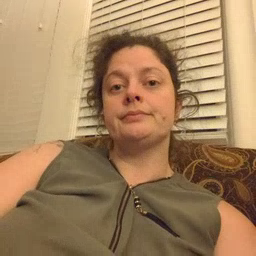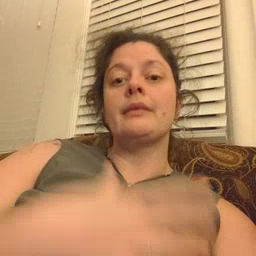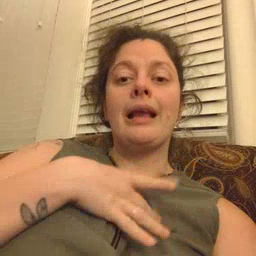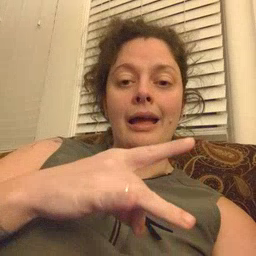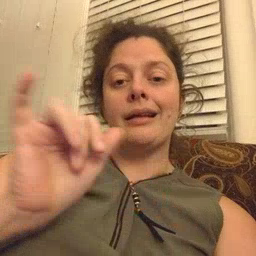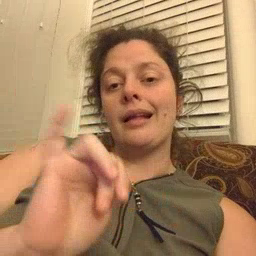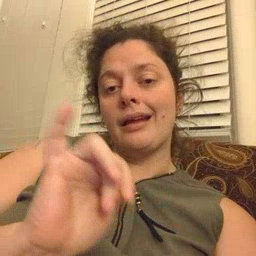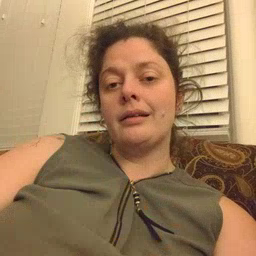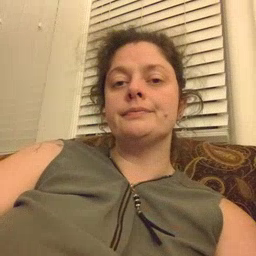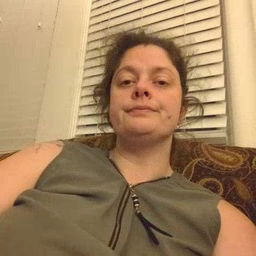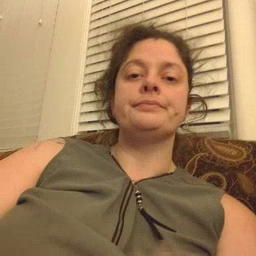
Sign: like